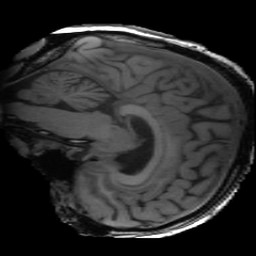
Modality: T1w
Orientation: sagittal
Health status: ill
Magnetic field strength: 3 T